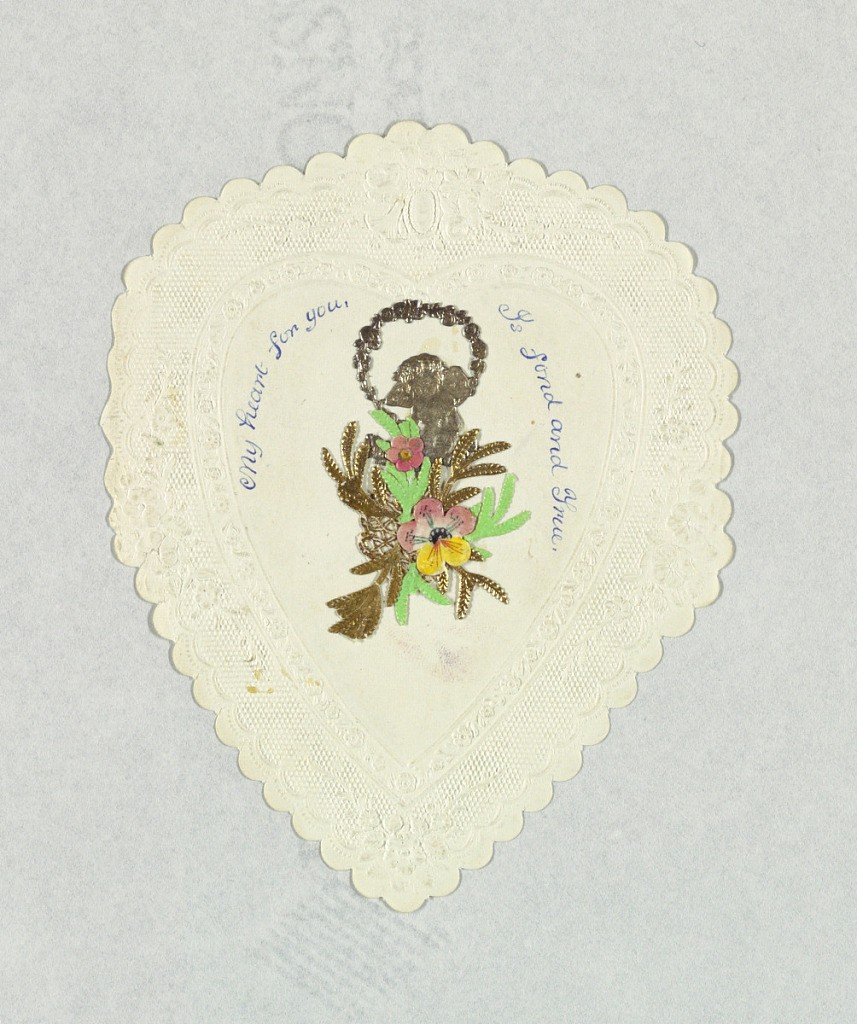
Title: Valentine Greeting
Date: ca. 1850
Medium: Brush and watercolor, embossed metal paper on embossed white paper
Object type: Greeting Card
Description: Bunch of flowers and Cupid in a wreath in the center. Inscribed in blue ink around central motif: "My heart for you, Is fond and true".